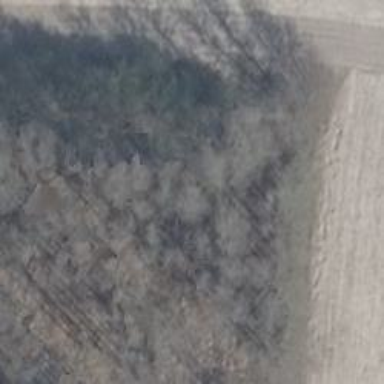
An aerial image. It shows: Row of trees in natural setting.